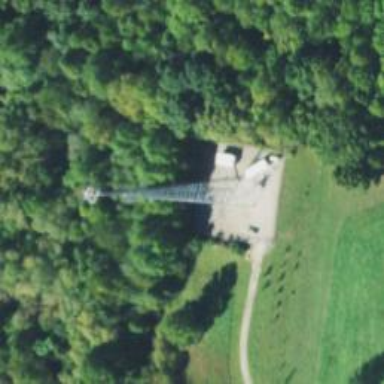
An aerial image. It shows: Mast structure.